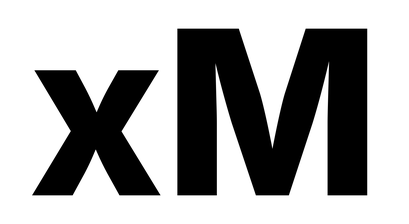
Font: Inter_ExtraBold